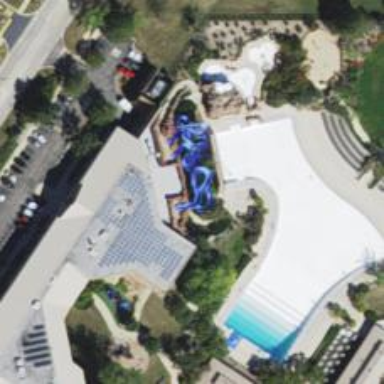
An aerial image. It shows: Water slide attraction.